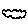
Label: cloud